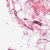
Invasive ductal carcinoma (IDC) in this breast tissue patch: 0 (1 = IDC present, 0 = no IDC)